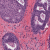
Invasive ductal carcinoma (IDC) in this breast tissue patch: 0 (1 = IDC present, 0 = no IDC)